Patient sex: M
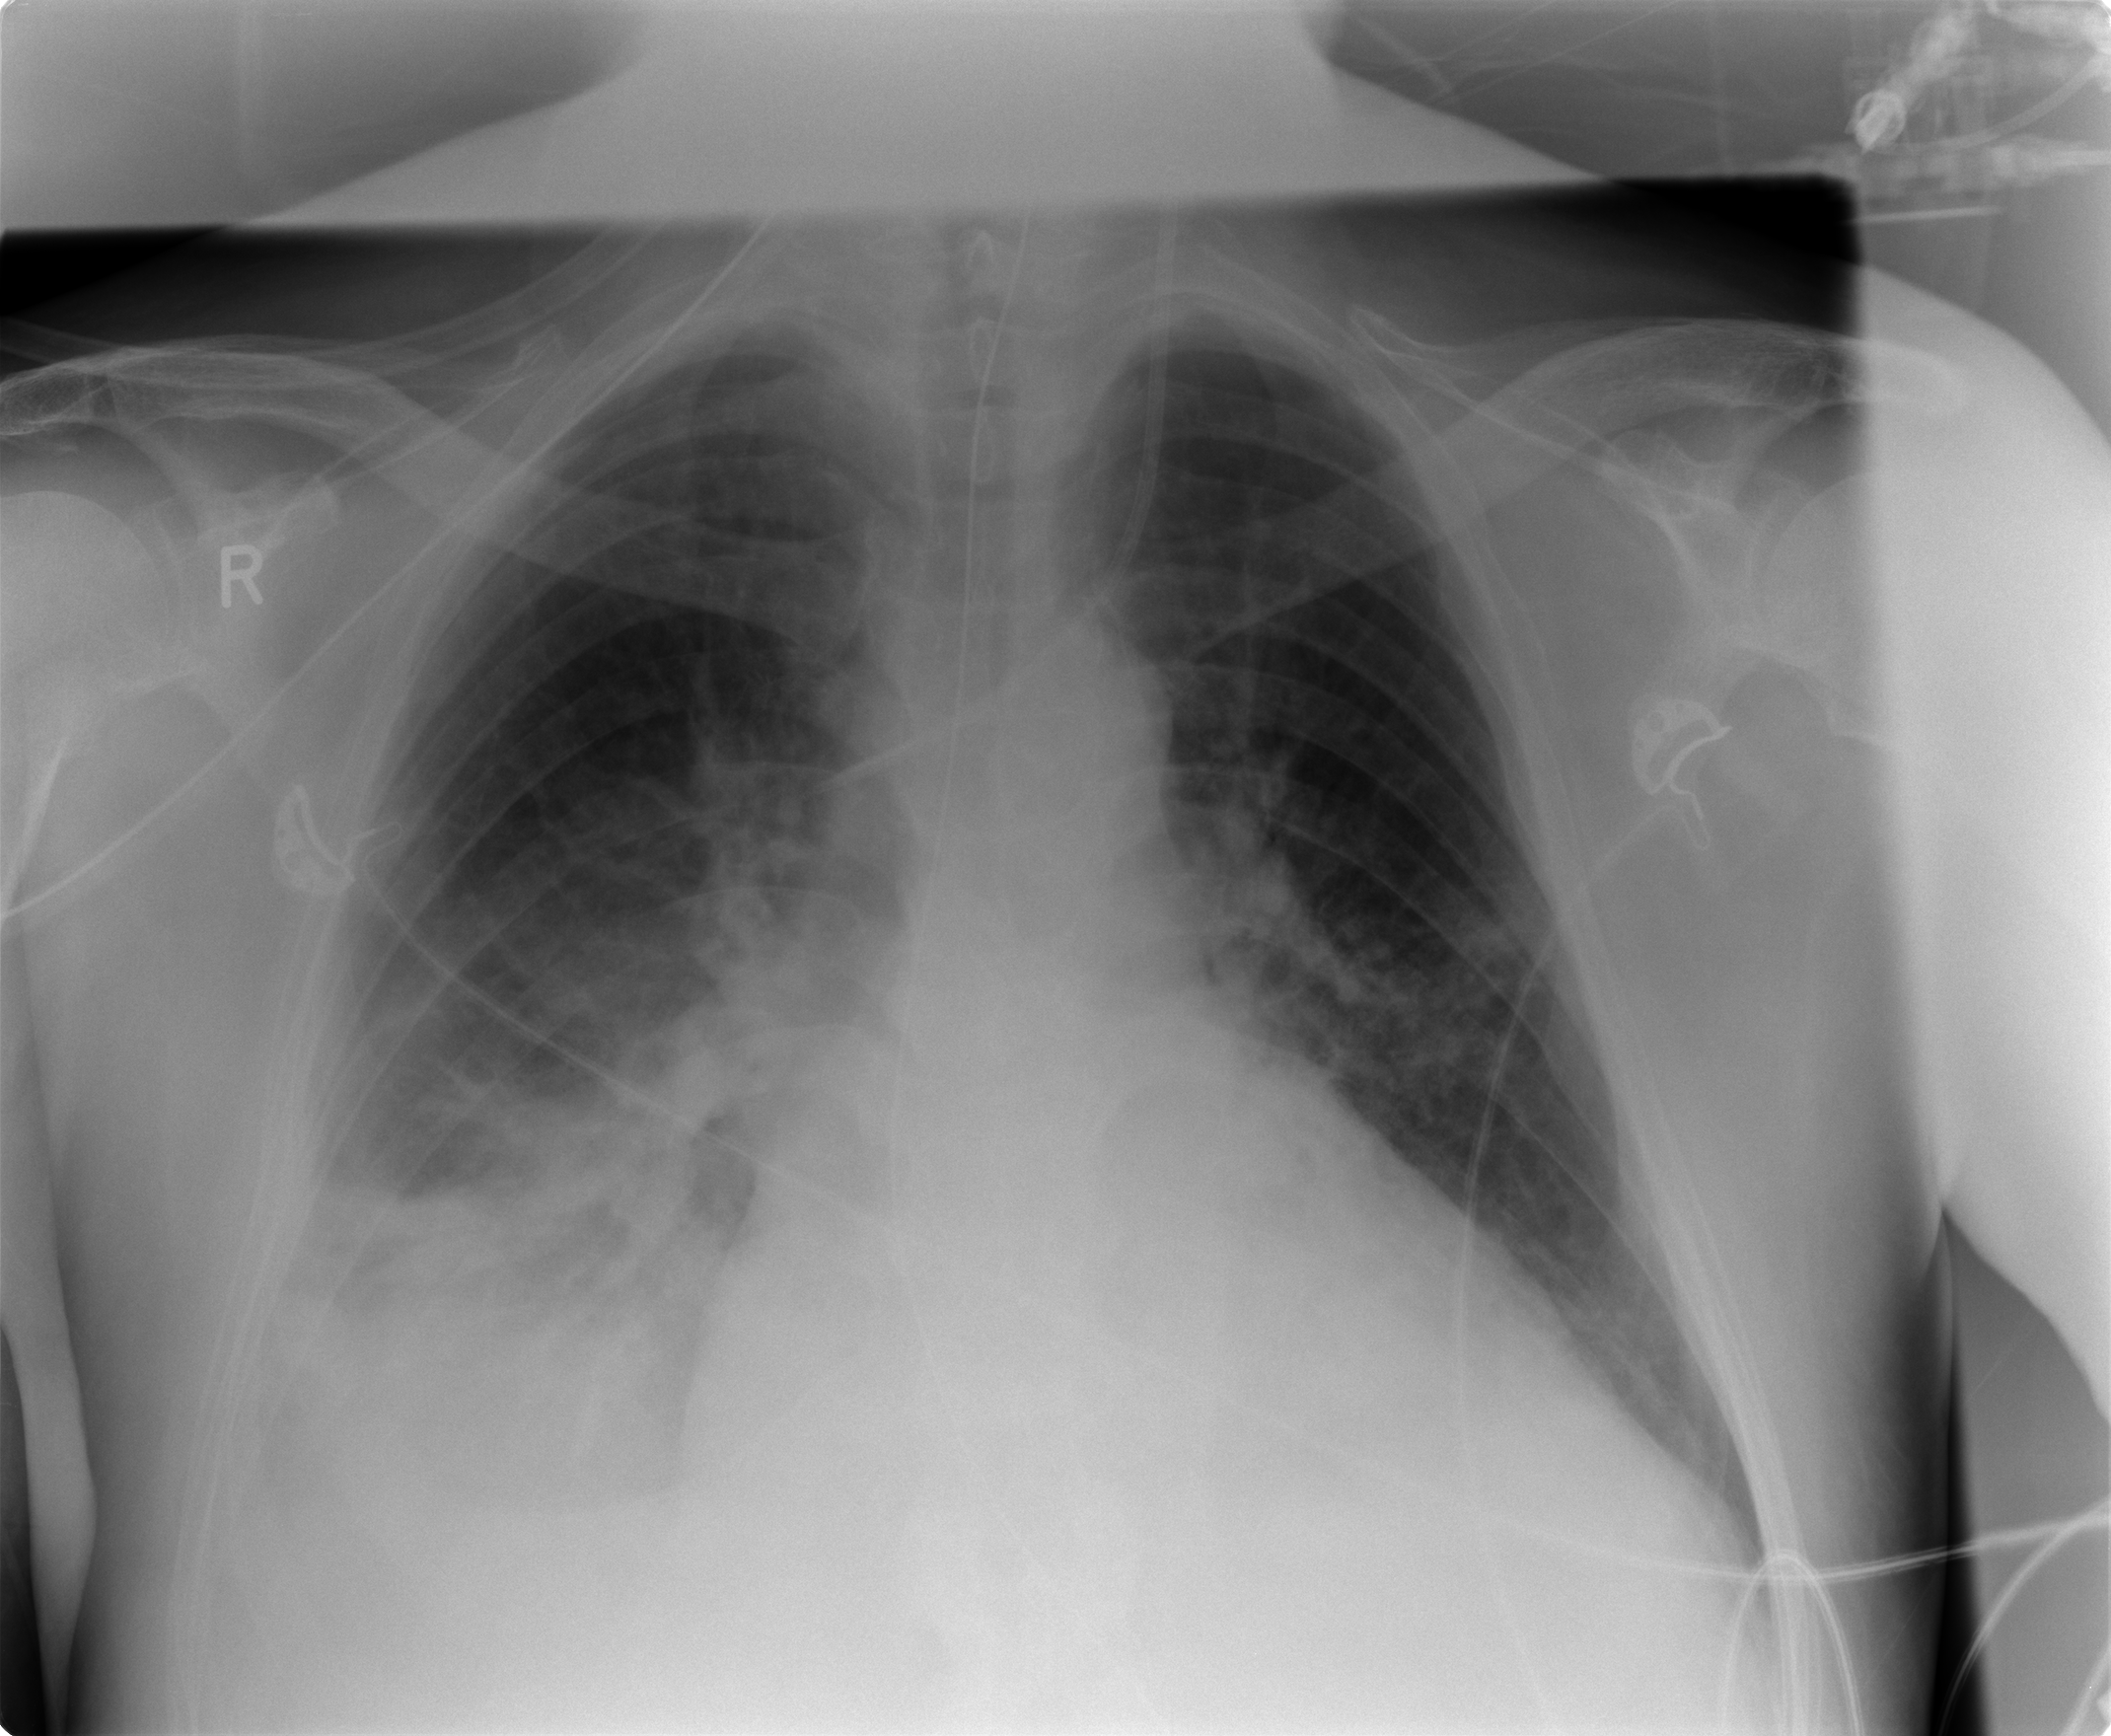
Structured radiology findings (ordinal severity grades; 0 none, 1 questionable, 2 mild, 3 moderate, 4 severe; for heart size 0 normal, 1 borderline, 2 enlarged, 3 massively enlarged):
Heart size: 2
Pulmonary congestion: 2
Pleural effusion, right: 2
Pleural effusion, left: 0
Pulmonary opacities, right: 2
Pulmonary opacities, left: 2
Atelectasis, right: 3
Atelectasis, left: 2